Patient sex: F
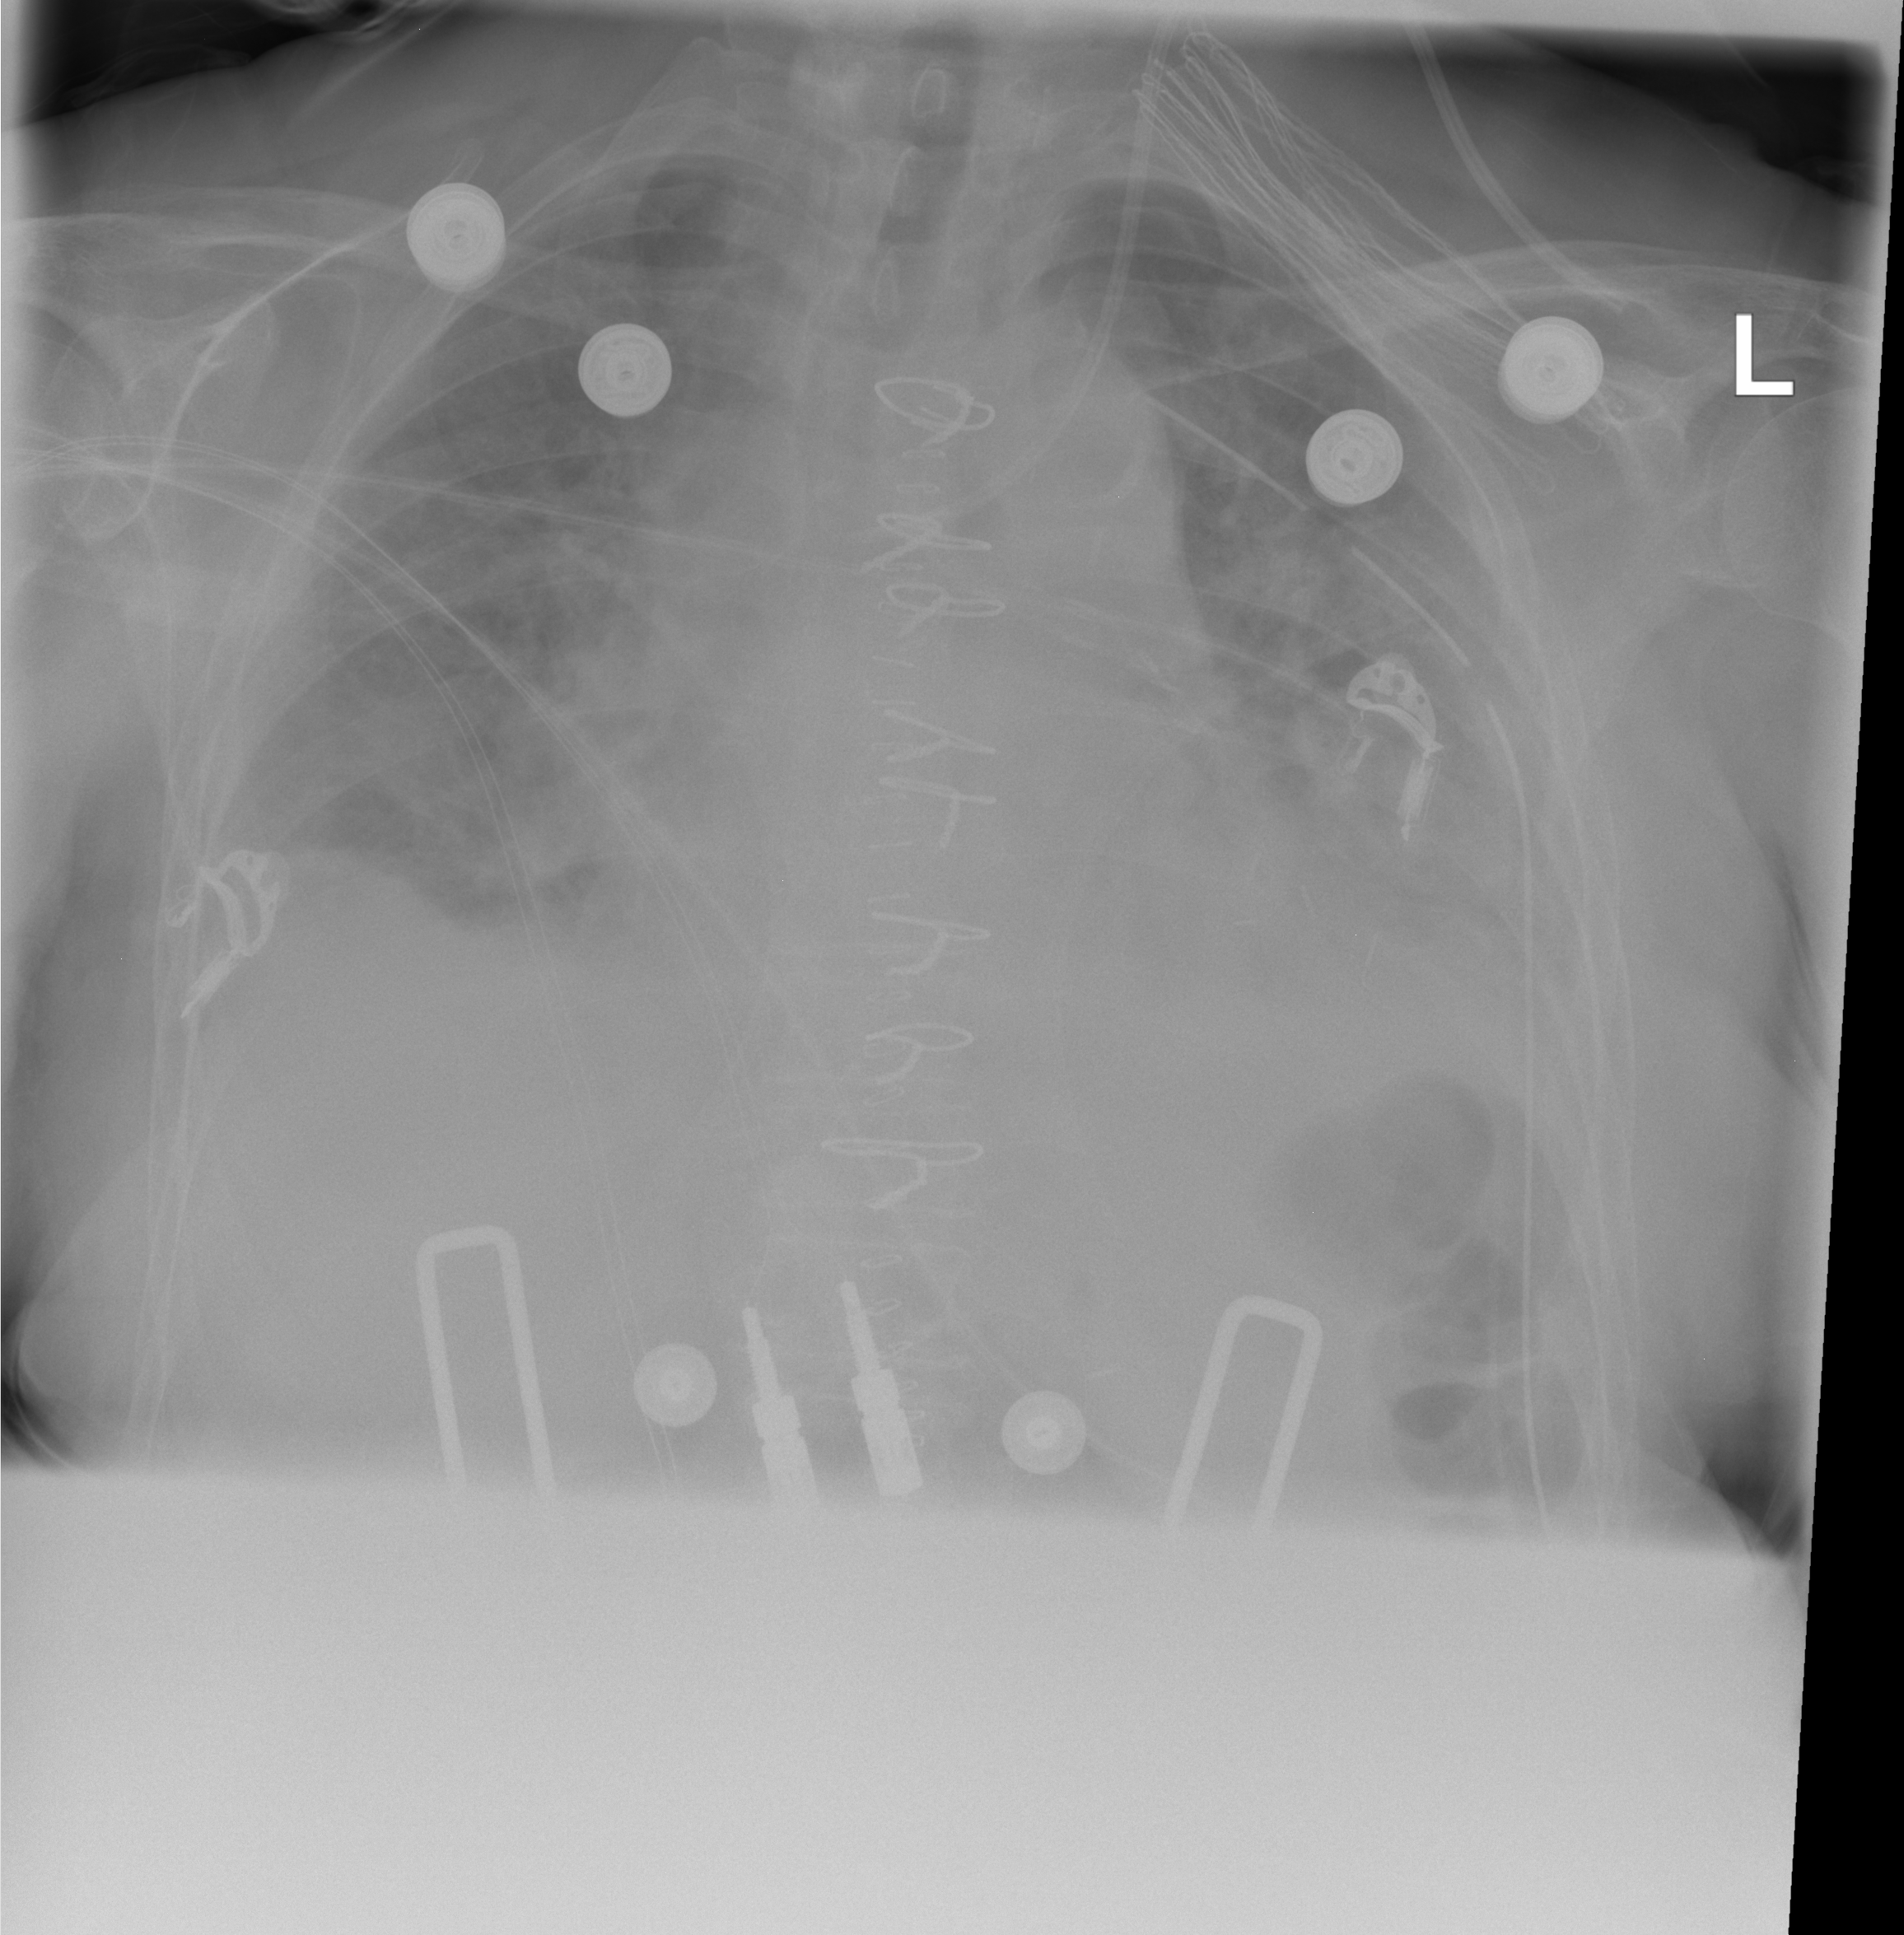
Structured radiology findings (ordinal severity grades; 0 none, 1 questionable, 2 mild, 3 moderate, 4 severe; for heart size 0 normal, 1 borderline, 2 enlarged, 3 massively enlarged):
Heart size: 2
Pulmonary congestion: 0
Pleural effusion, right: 1
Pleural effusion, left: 2
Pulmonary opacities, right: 0
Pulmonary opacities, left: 0
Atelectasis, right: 2
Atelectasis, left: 2